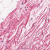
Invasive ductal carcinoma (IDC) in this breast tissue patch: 0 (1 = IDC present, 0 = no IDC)